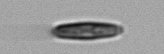
Label: pennate